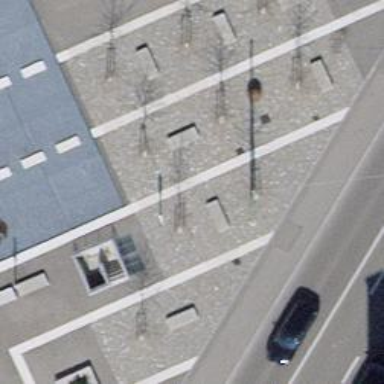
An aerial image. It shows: Avenue lined with trees.